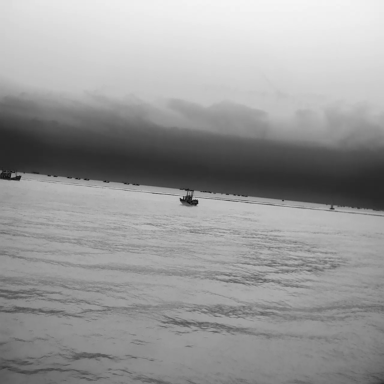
There are 11 objects shown in the infrared image, including ten bulk_carriers, and a sailboat.